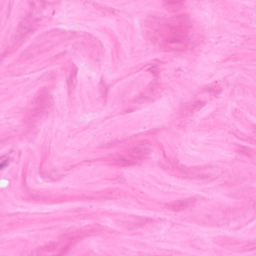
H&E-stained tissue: Breast